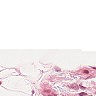
Metastatic tissue present: no